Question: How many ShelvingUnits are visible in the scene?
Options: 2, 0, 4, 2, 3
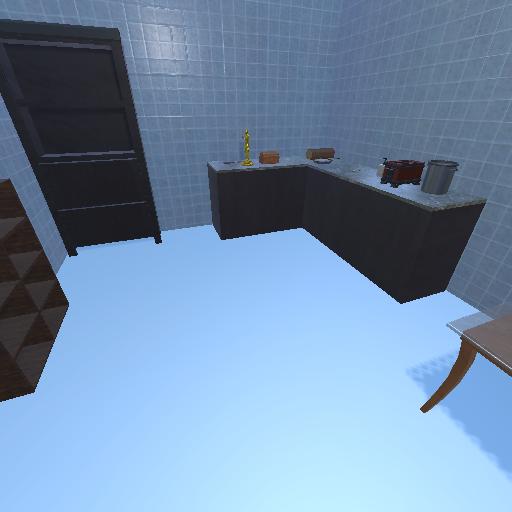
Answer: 2